Question: '''
$order = Mage::getSingleton('sales/order');
$order->loadByIncrementId($orderId);
$order_status = Mage_Sales_Model_Order::STATE_PROCESSING;
if($configured_order_status == 'pending') {
$order_status = Mage_Sales_Model_Order::STATE_PENDING_PAYMENT;
}
$order->setState($order_status, true, $comment);
$order->sendNewOrderEmail();
$order->setEmailSent(true);
$order->save();
'''
This is a part of the code from PaymentController.php. In the admin page after payment is done, total due > 0 while total paid = 0. Please tell me what function am I missing. I couldn't find satisfactory answer in similar type of questions, so re-asking it.

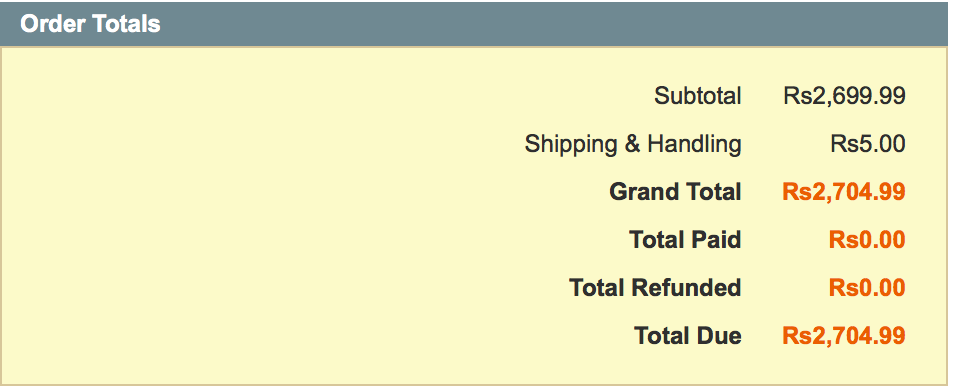
Answer: You need to goto sales->order->select an order. Then click on invoice button and then on submit invoice. This will do... :)